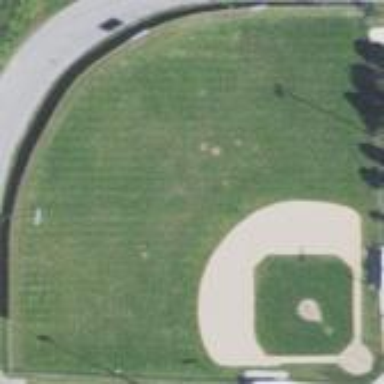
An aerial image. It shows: Baseball pitch for leisure and sports activities.